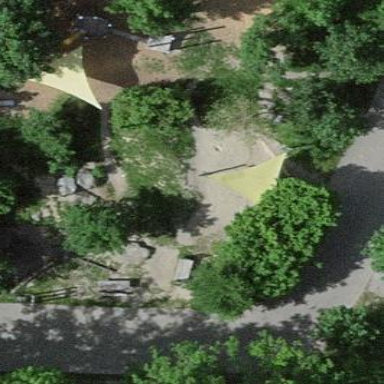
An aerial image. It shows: Sandpit playground.